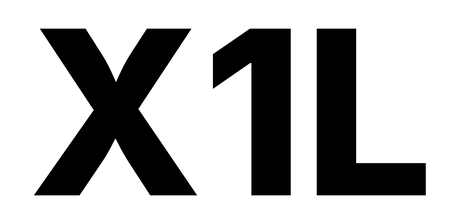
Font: Inter_ExtraBold